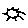
Label: sun